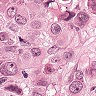
Metastatic tissue present: yes